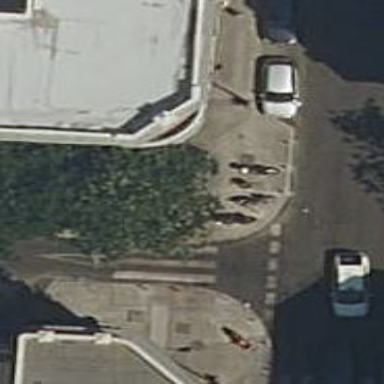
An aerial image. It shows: Marked road crossing.